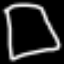
Label: square